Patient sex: F
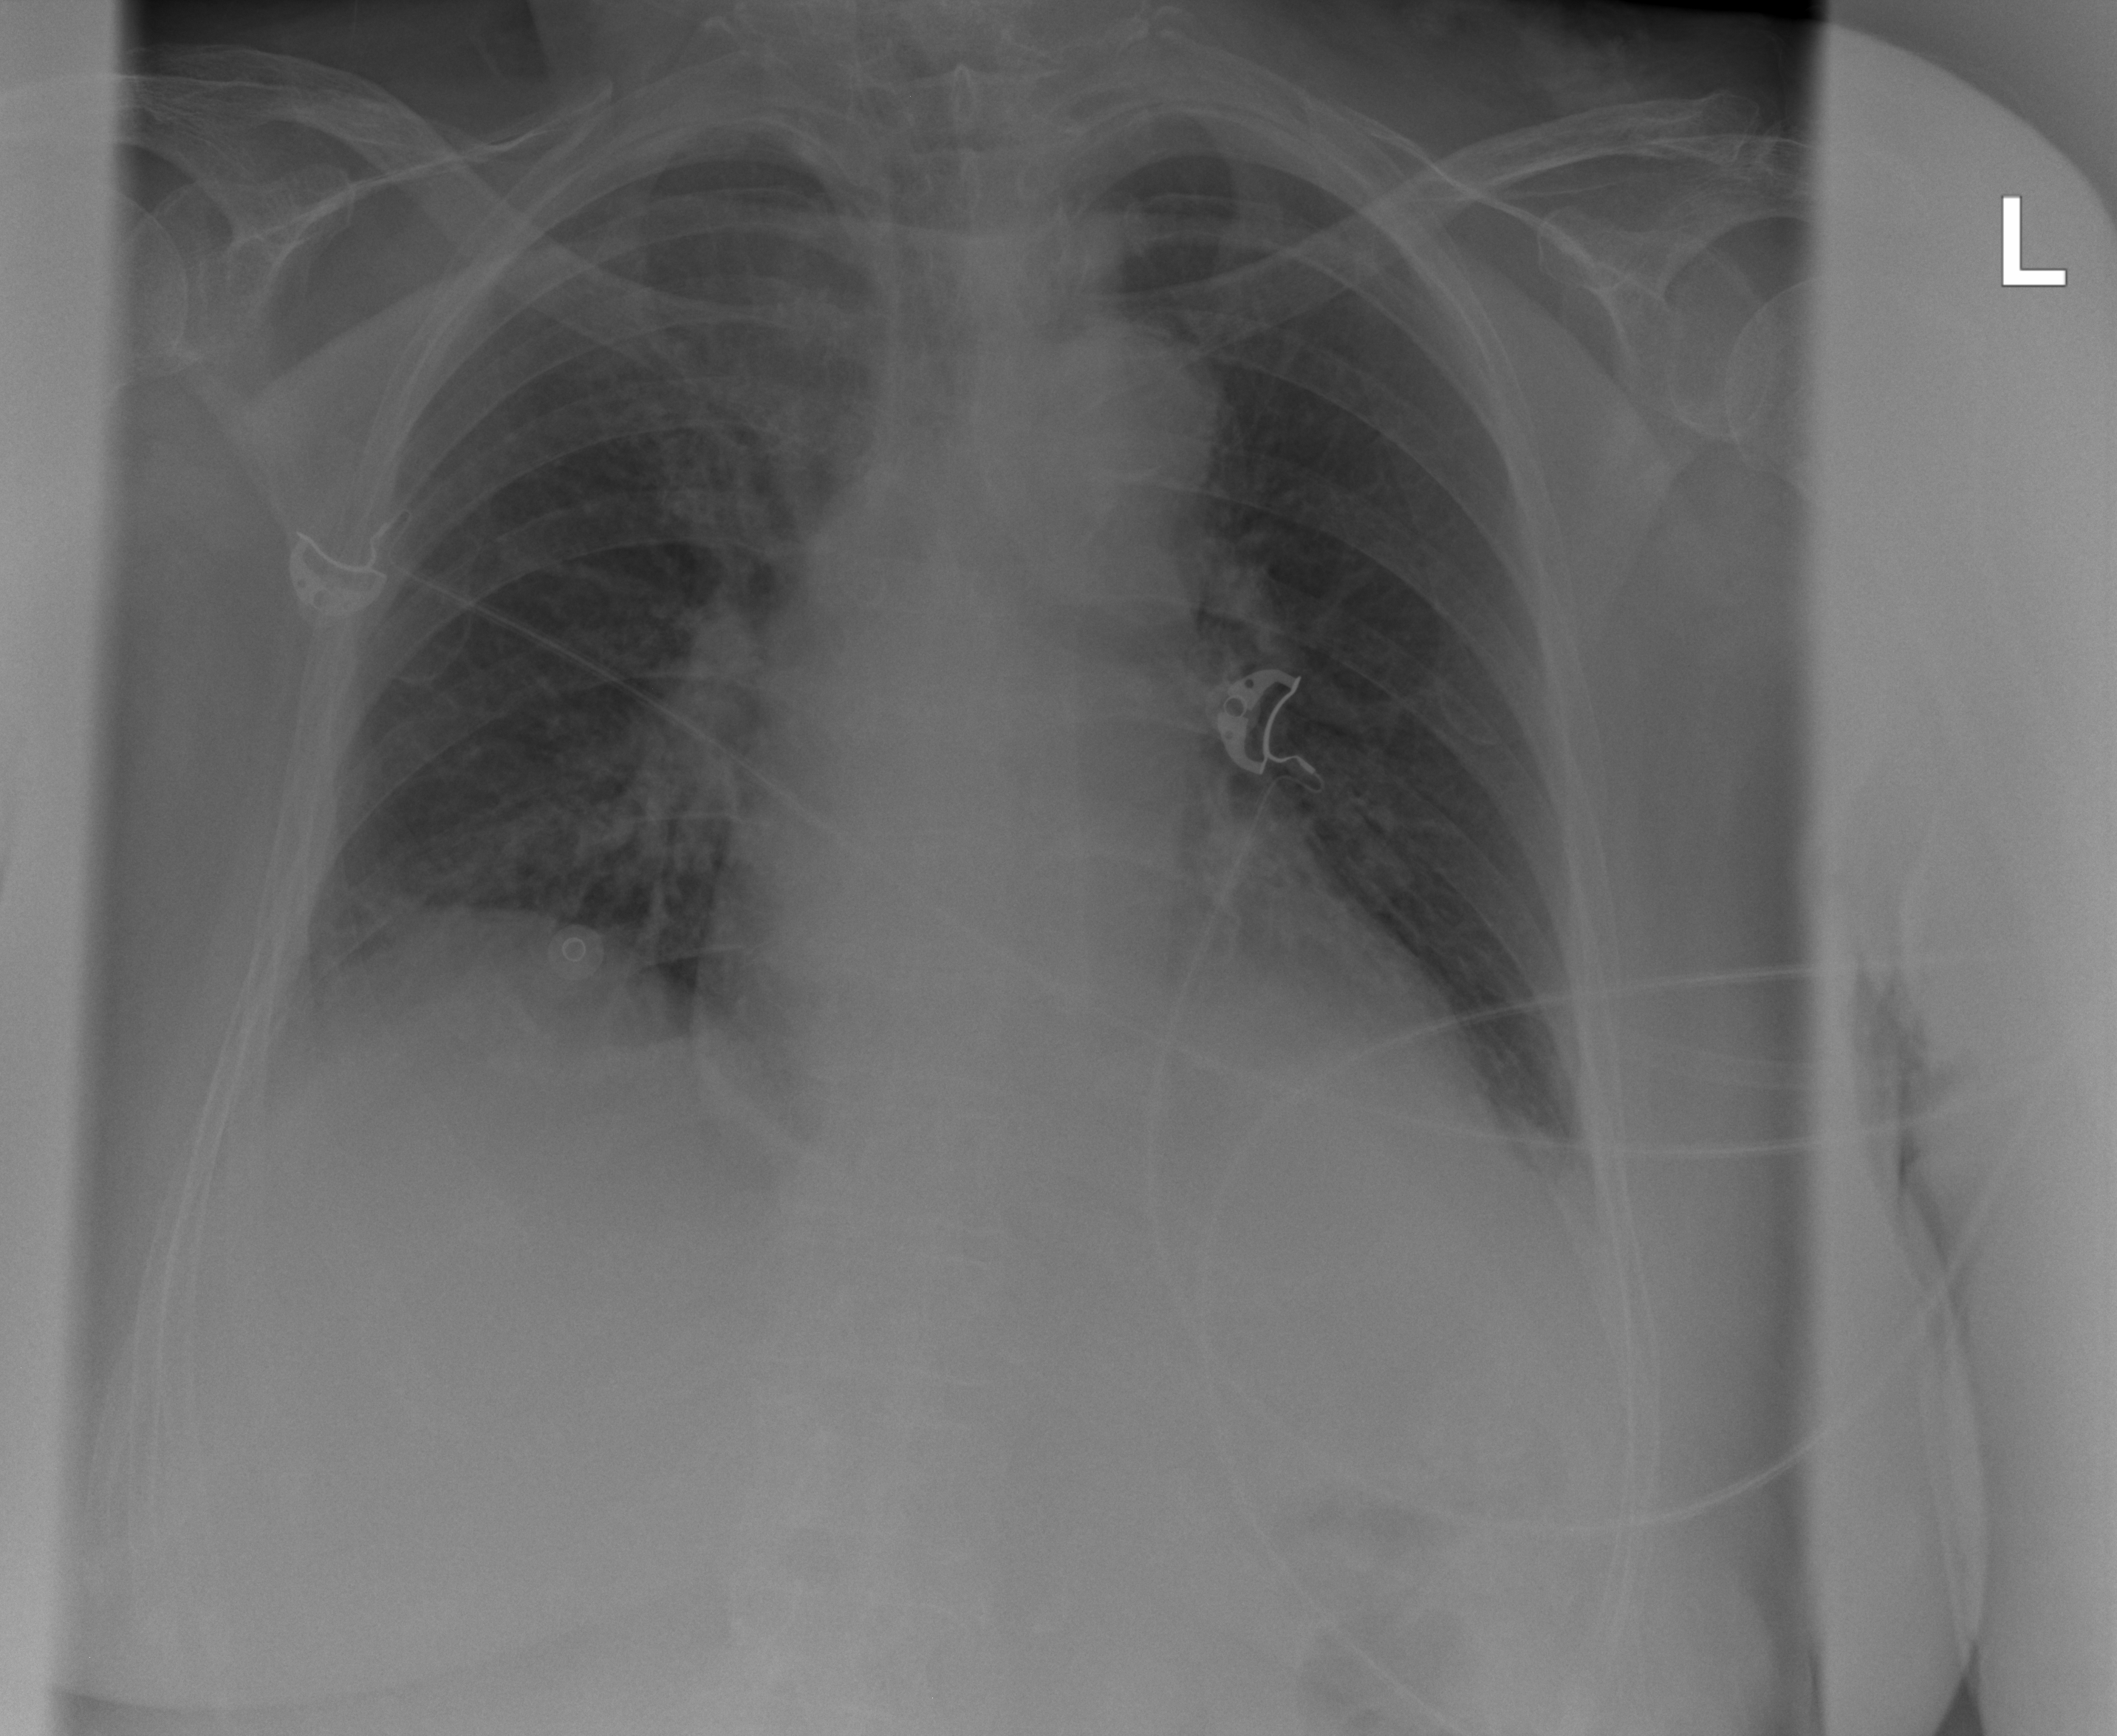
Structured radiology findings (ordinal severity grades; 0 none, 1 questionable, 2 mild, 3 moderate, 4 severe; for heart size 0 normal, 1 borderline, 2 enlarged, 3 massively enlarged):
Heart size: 1
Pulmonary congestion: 0
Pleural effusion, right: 2
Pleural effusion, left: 2
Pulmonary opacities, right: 2
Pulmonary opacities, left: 0
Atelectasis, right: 2
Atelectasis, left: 2